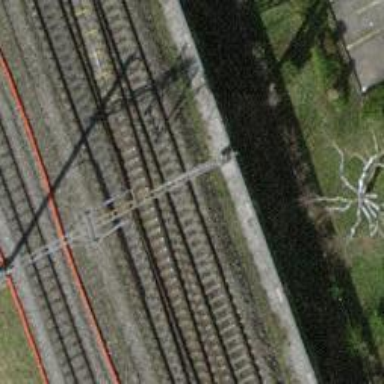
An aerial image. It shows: Rail siding with electrified contact lines.